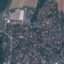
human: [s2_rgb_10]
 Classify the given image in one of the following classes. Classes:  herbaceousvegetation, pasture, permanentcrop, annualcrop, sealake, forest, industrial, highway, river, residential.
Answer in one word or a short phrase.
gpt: Residential